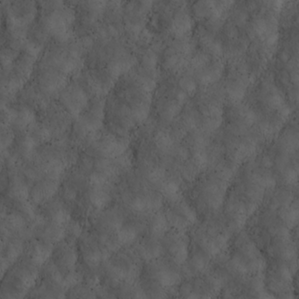
Label: non_frost